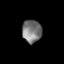
Tissue: skin
Cell type: Epithelial cells
Senescence score: 0.2822
Nuclear area (px): 429
Mean DAPI intensity: 122.49